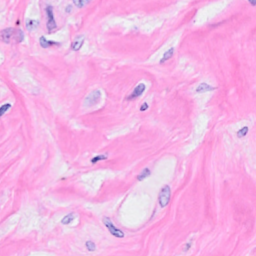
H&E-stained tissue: Breast